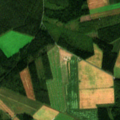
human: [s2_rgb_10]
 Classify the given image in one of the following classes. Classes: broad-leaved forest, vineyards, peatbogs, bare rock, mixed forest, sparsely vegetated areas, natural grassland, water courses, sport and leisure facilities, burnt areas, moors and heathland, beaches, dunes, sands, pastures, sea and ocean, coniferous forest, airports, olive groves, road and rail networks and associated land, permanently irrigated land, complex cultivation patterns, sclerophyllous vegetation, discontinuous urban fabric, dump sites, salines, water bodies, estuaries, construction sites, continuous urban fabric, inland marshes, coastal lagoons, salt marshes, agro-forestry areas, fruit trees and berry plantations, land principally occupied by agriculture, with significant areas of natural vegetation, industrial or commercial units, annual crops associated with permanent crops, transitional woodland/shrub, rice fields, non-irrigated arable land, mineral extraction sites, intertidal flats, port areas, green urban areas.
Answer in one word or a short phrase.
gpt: non-irrigated arable land, land principally occupied by agriculture, with significant areas of natural vegetation, coniferous forest, mixed forest